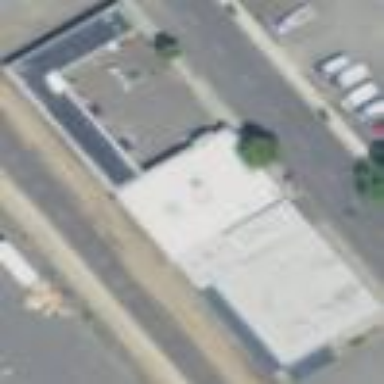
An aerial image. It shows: Commercial building.